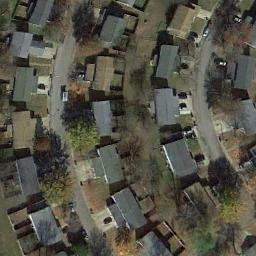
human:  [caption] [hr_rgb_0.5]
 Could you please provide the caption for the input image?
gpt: The medium residential is on the grass next to the road .

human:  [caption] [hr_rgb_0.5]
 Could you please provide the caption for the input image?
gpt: The medium residential area has lots of neatly arranged houses and some trees are among these houses .

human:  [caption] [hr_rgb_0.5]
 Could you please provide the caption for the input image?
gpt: There are a few houses in the mid-sized residential area .

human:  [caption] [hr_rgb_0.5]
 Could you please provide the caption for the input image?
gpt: There are many buildings in medium residential area .

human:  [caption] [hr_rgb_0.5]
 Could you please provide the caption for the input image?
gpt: There are many gray buildings on the medium residential area .